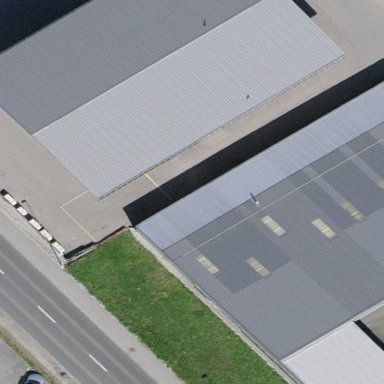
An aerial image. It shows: Building with gabled gray roof and brown walls.